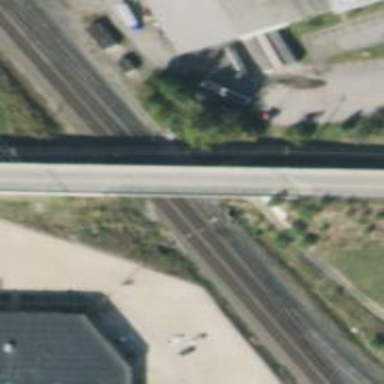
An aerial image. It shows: Railway siding with rails.